Question: While learning domain driven design, I have been putting together the following solution (note that this ordering is lexicographic and not a representation of dependency):

Below is an outline of each project:
> Domain entities and value objects (e.g. 'Order') Domain service interfaces and repository interfaces (e.g. 'IOrderService', 'IOrderRepository') Concrete implementations of domain services interfaces (e.g. 'OrderService') Concrete implementations of repository interfaces (e.g. 'OrderRepository') Dependency injection resolution.
## Problem
Now I would like to provide services. An example would be an email gateway for the sending of emails. I have created the following project for this:
> Concrete implementations of non-domain services
## Question
Where would I put the interfaces for such non-domain services (for example, an 'IEmailGateway')?
It would need to be accessible by the project (an 'OrderService' might need you send out a notification), so would it go in ? I would say NO since sending an email is not a domain-specific activity.
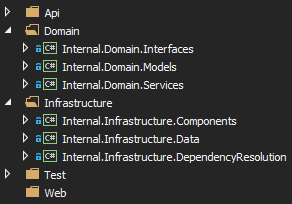
Answer: > I would say NO since sending an email is not a domain-specific
activity.
Sure, but you could get away by using a higher domain abstraction. The Domain doesn't care about emails but would be a perfect domain concept. It actually already seems to be part of the Ubiquitous Language, since you used that term in your question. So something along the lines of 'INotifier' instead of 'IEmailGateway'.
Alternate approaches could be :
- Have the overarching <URL>. An EmailService in the Infrastructure layer listens to it and sends the email.